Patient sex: F
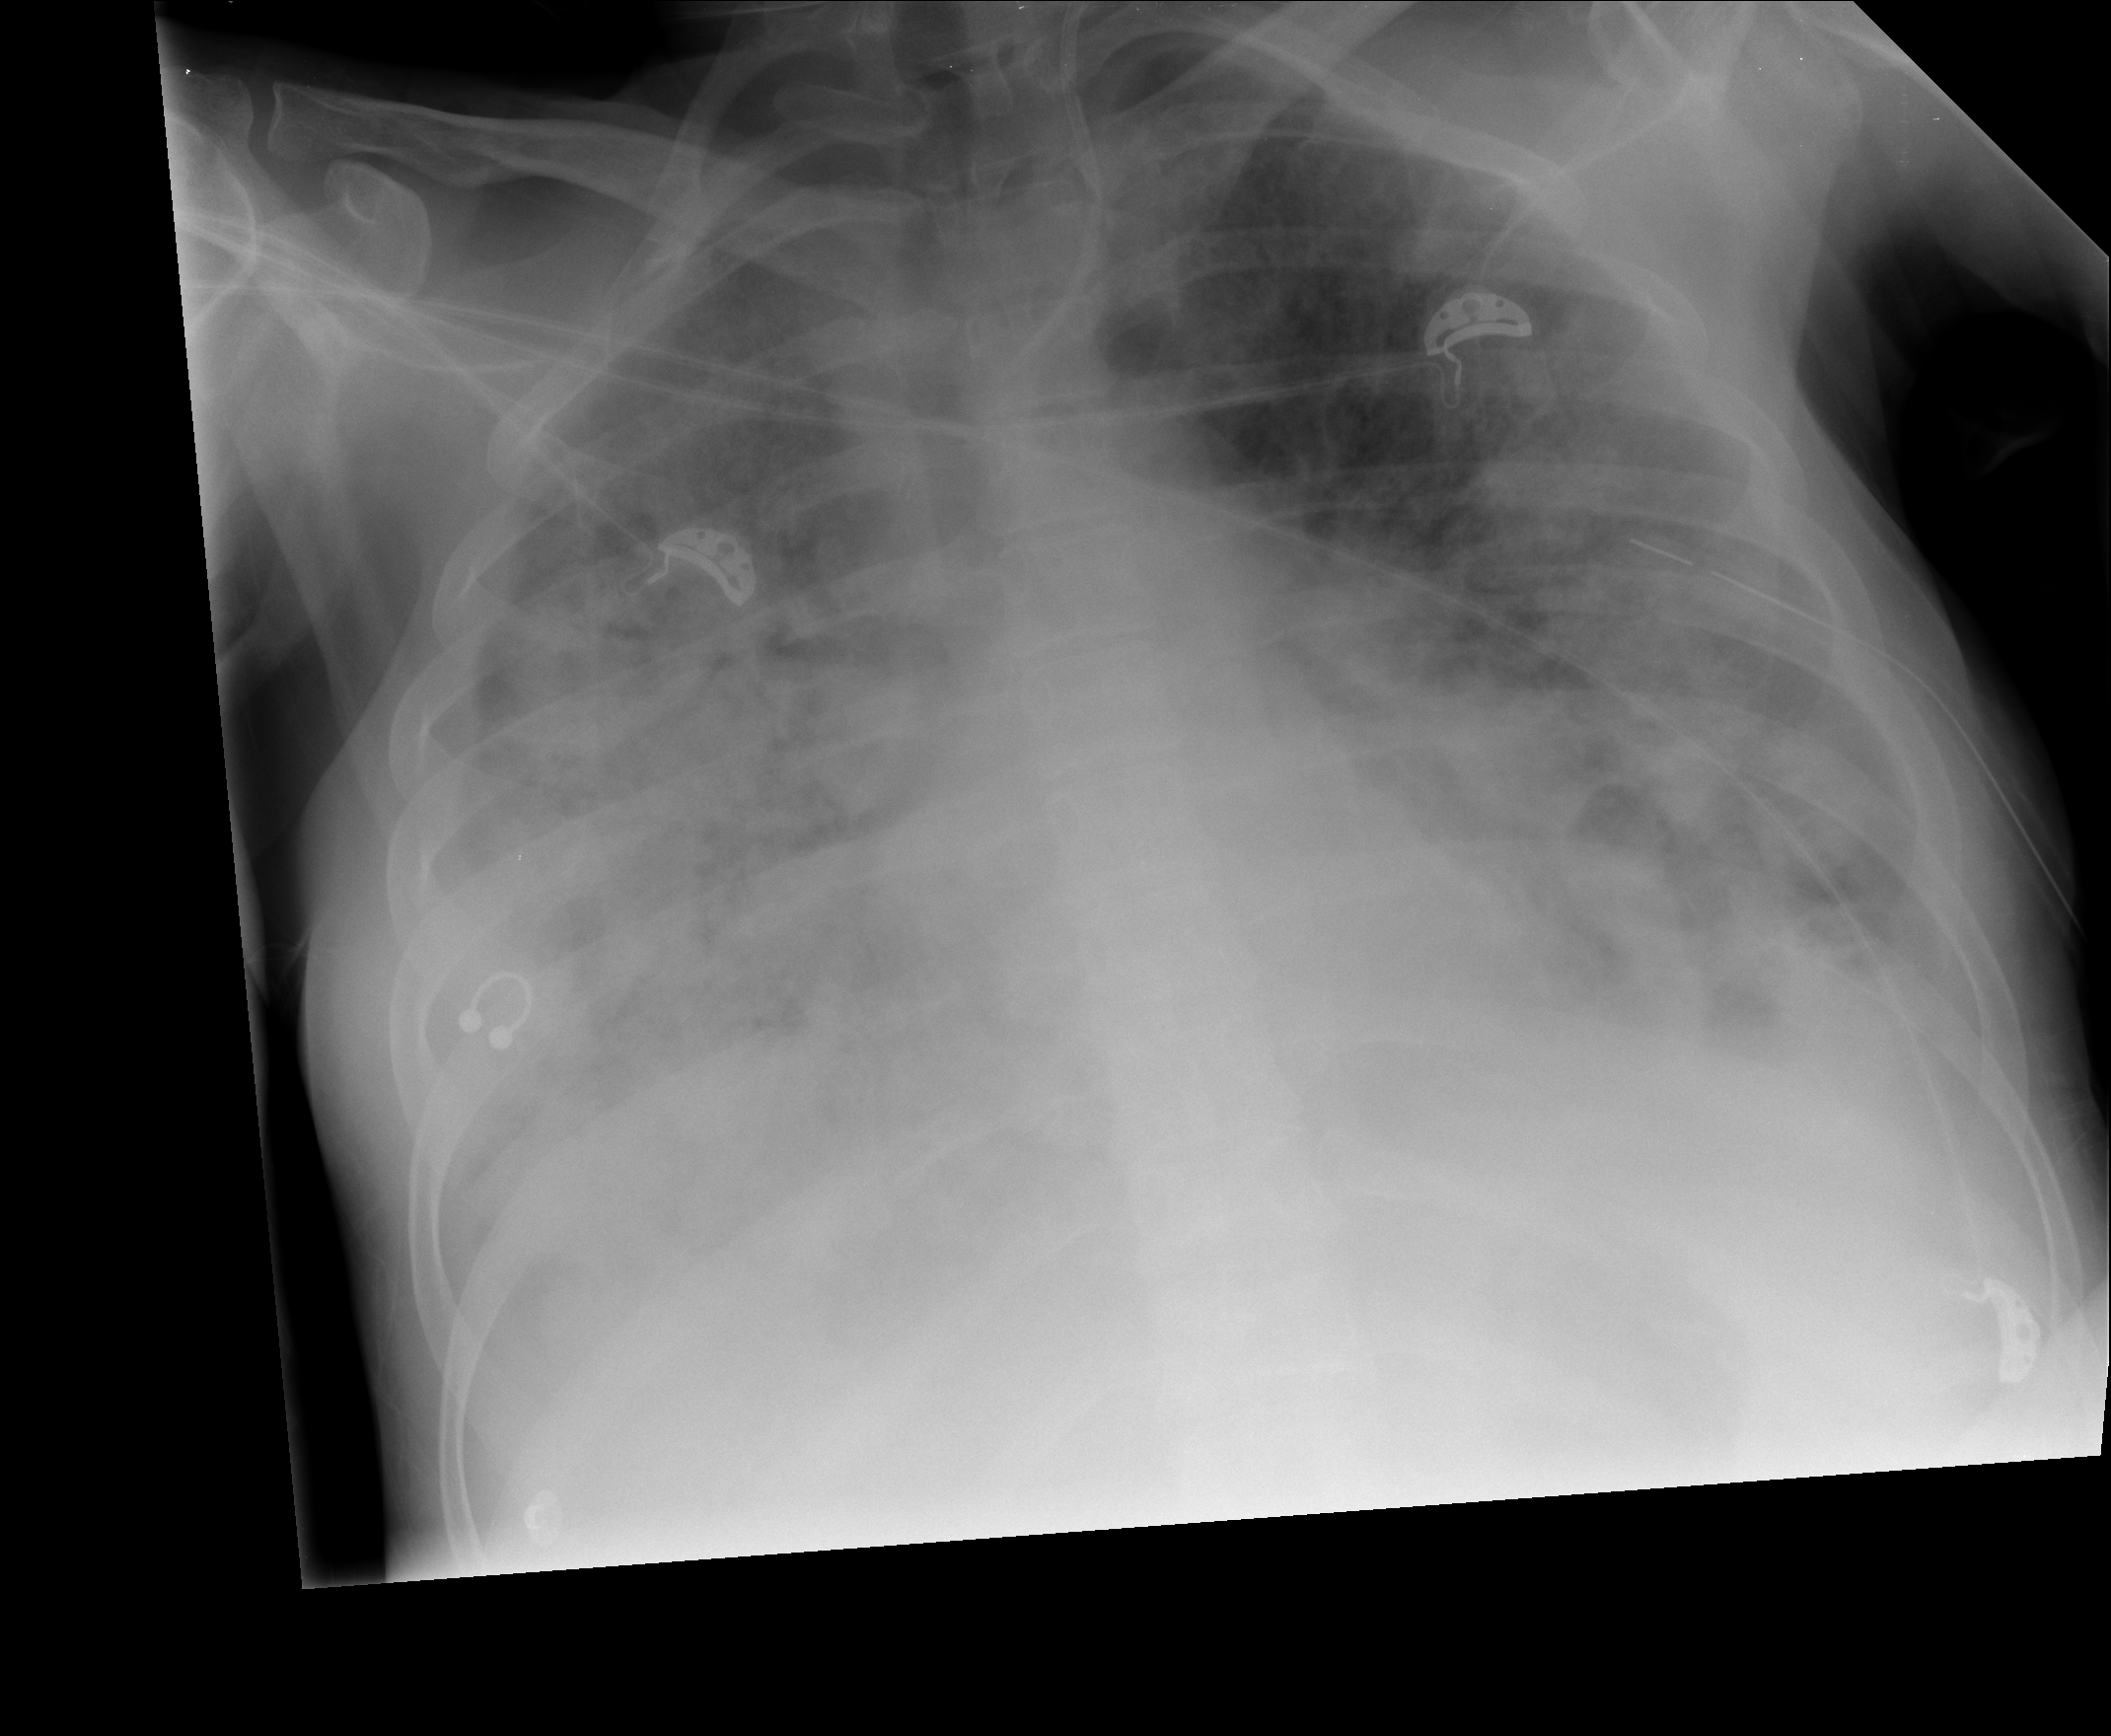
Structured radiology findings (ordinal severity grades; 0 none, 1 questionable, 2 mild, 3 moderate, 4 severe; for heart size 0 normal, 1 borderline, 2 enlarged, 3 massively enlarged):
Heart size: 0
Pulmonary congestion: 3
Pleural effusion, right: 2
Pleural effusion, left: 2
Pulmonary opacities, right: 4
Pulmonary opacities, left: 3
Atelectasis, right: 2
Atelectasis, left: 3